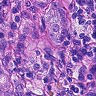
Metastatic tissue present: yes